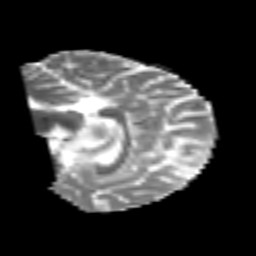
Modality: MD
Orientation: sagittal
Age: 25
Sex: male
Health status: healthy